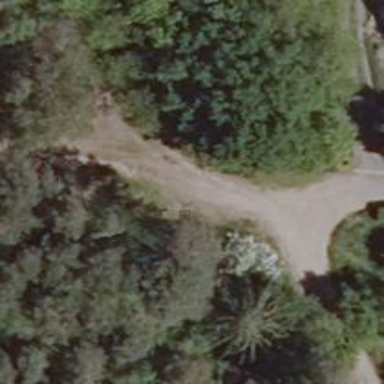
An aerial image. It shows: Sandy track road with grade3 tracktype.